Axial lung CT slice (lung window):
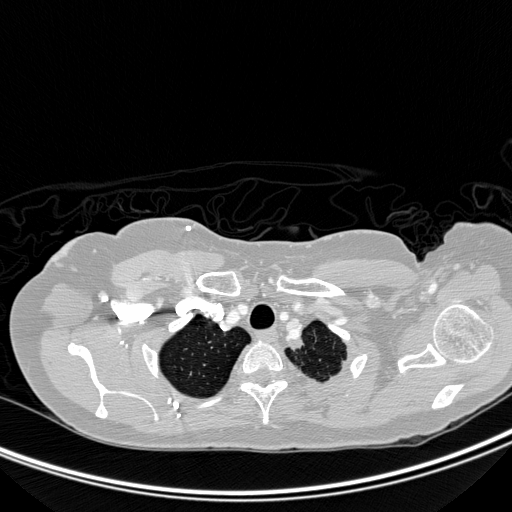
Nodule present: no